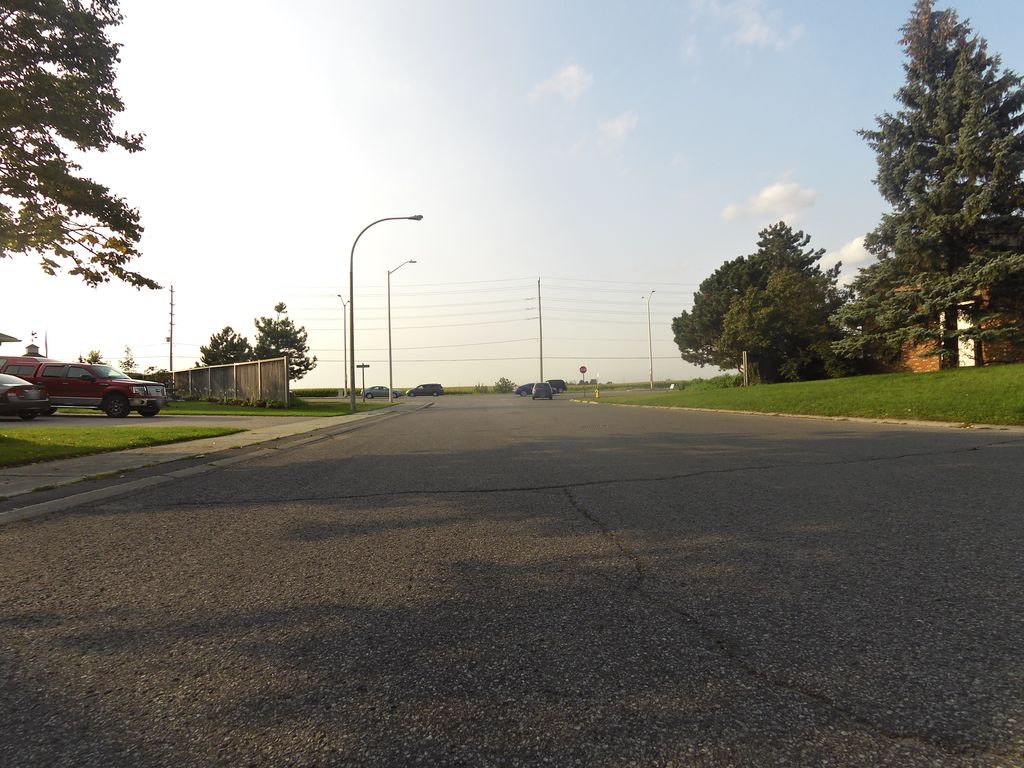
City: ottawa-gatineau